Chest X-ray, PA view. Patient: 51 years old, sex M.
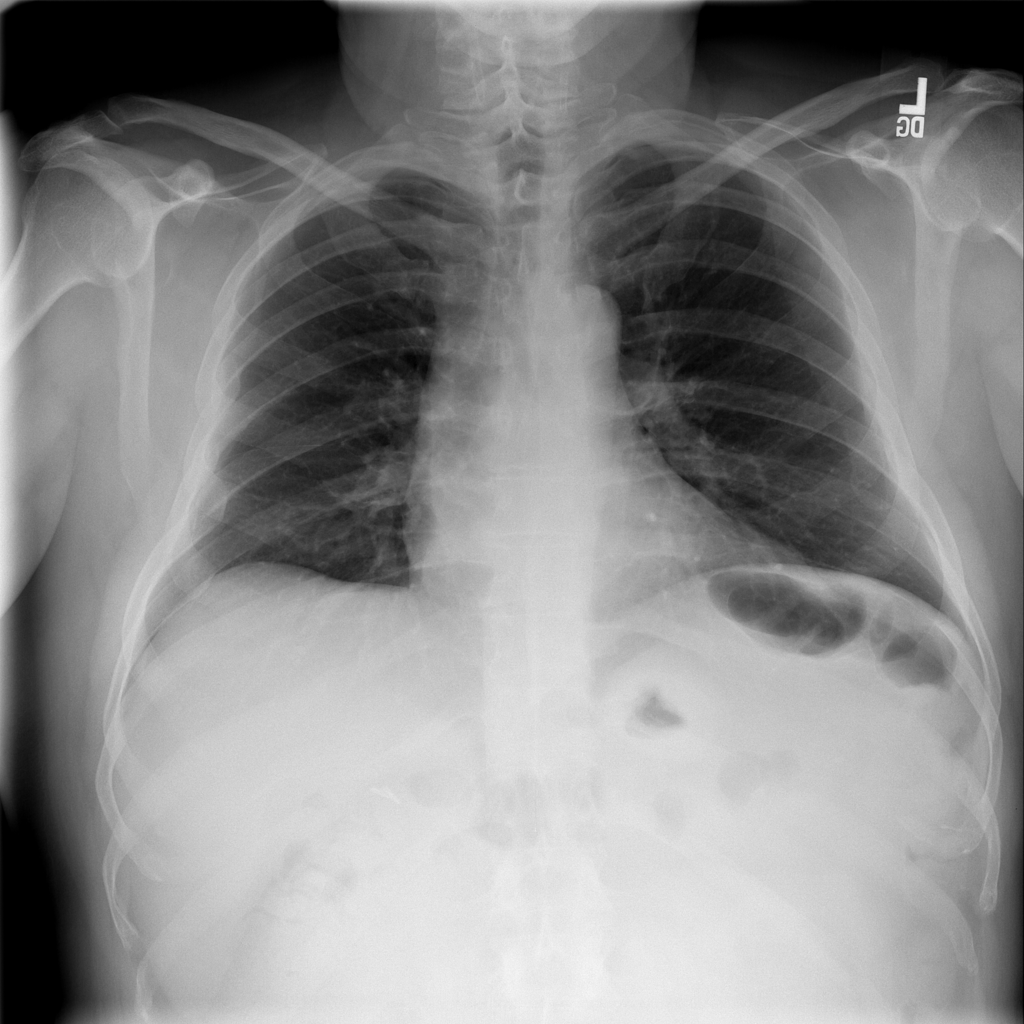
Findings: No Finding